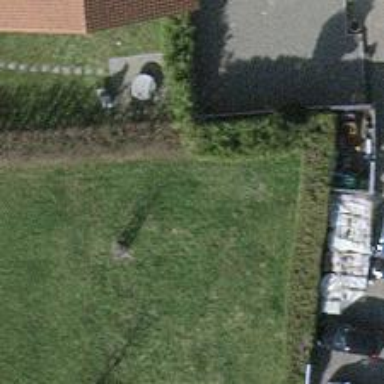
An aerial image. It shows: Hedge acting as barrier.